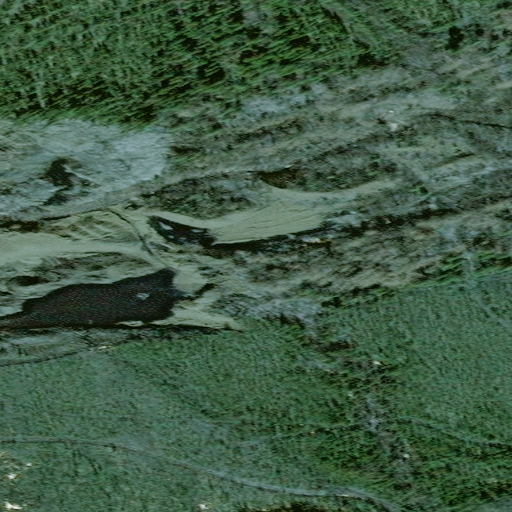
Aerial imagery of valley in Alaska named Alder Gulch containing only unknown